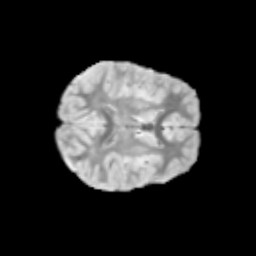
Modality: T2w
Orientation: axial
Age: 9
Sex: female
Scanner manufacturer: siemens
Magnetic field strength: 3 T
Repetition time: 3.8 s
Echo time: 0.07 s